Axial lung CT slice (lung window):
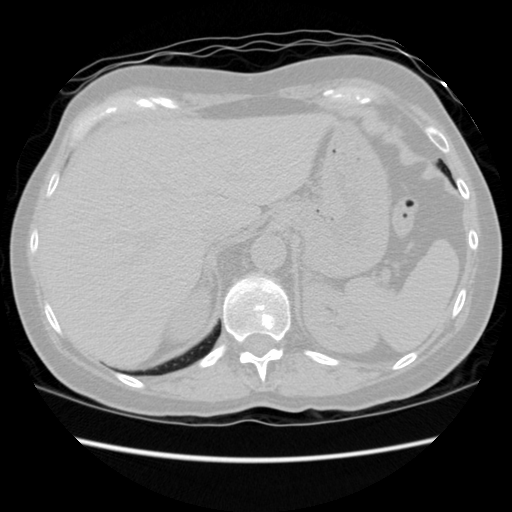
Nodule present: no